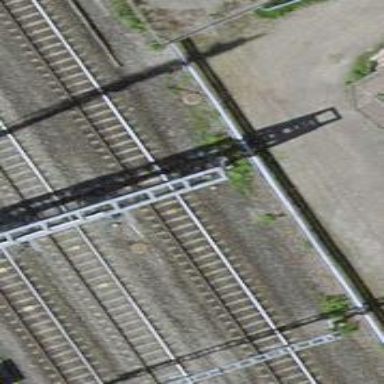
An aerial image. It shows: Railway signal.